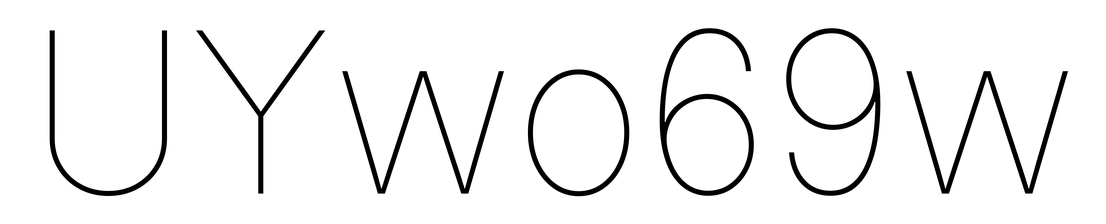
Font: Inter_Thin